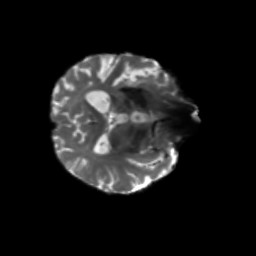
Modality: T2w
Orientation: axial
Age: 70
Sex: male
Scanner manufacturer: siemens
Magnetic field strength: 3 T
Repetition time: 5.47 s
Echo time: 0.0854 s